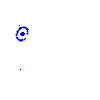
Particle: proton